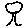
Label: tree